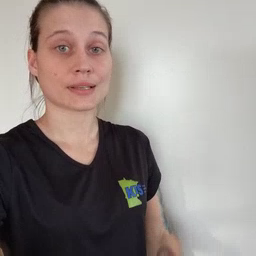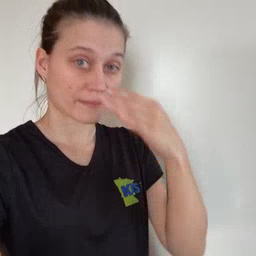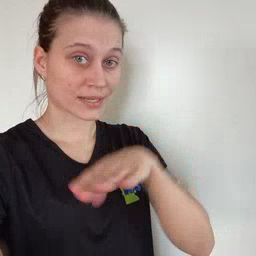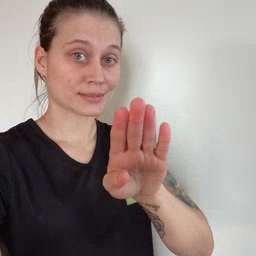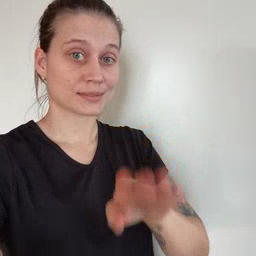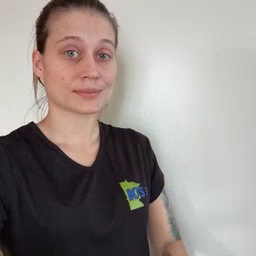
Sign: elephant